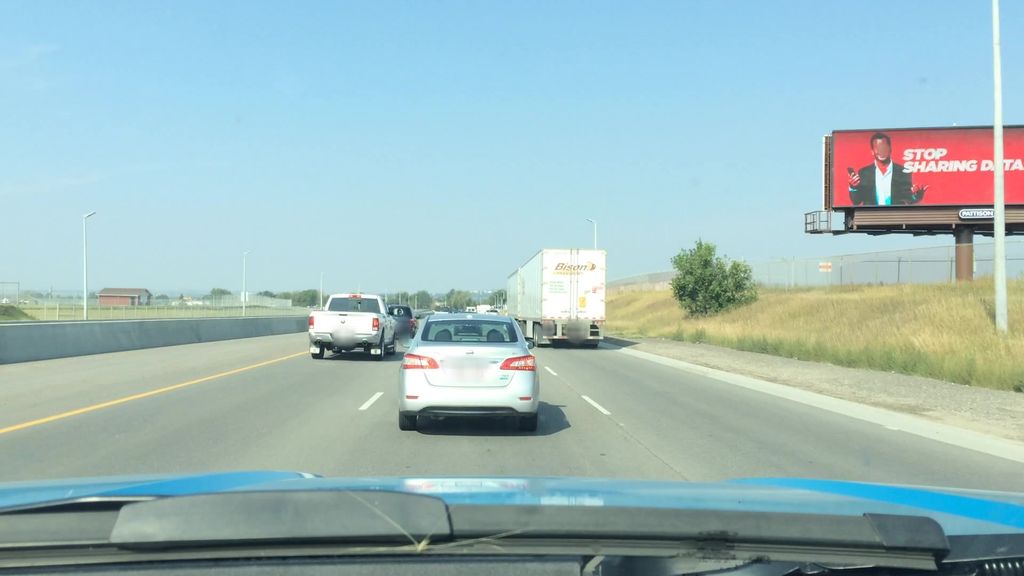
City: calgary